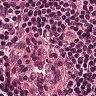
Metastatic tissue present: no